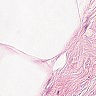
Metastatic tissue present: no